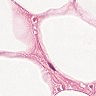
Metastatic tissue present: no